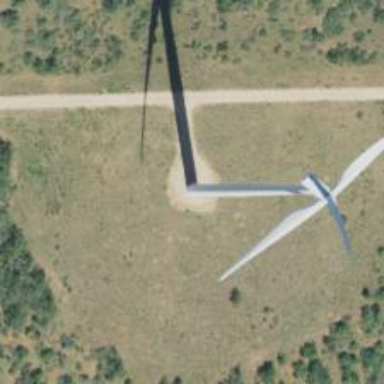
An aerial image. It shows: Wind generator using wind turbines of horizontal axis.